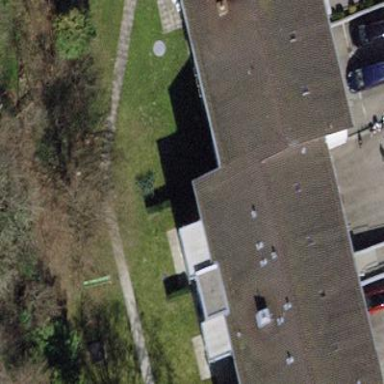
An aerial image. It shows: Gabled building with roof oriented along its structure.